Question: I draw a column chart, using the google-charts API. When i set the background to the chart it doesn't do anything.

'''
google.setOnLoadCallback(drawChart);
function drawChart() {
var data = google.visualization.arrayToDataTable(<?php echo $str ?>);
var options = {
title: 'Business Optimization Per Predicted Conversion Rate',
bar: {groupWidth: "70%"},
backgroundColor: 'red',
colors: ['purple','red'],
fontSize:20,
legend: { position: "none" },
width: 900,
};
var chart = new google.charts.Bar(document.getElementById('chart_div_1'));
chart.draw(data, options);
}
'''
What's happened i wrote specific in option tag that the background need to be red?
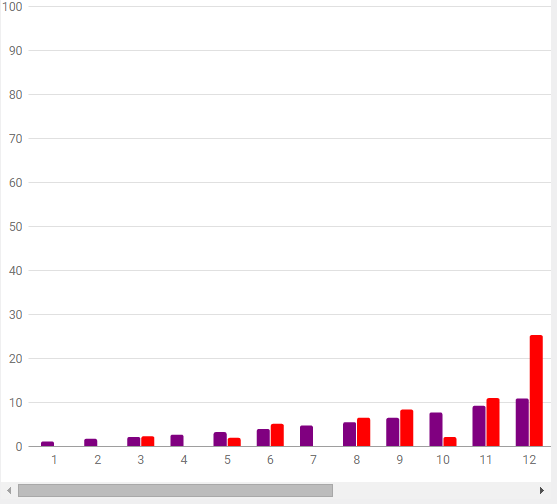
Answer: Instead of doing :
'''
chart.draw(data, options);
'''
Try doing :
'''
chart.draw(data, google.charts.Bar.convertOptions(options));
'''
What happens here is that you're probably using material charts and the way options are defined has changed.
See this note from the <URL> :
> The Material Charts are in beta. The appearance and interactivity are
largely final, but the way options are declared is not. If you are
converting a Classic Column Chart to a Material Column Chart, you'll
want to replace this line: chart.draw(data, options);...with this: chart.draw(data, google.charts.Column.convertOptions(options));